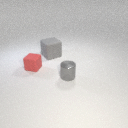
small red rubber cube to the left of small gray metal cylinder